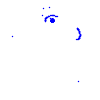
Particle: pion